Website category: university
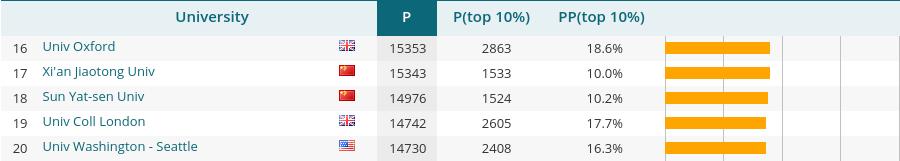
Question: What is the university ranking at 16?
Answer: Univ Oxford

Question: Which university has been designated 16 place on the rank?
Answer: Univ Oxford

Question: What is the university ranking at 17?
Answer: Xi'an Jiaotong Univ

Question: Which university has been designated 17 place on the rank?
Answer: Xi'an Jiaotong Univ

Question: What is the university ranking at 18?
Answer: Sun Yat-sen Univ

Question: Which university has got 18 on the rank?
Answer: Sun Yat-sen Univ

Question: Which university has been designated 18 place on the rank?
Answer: Sun Yat-sen Univ

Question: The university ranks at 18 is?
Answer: Sun Yat-sen Univ

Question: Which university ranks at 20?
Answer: Univ Washington - Seattle

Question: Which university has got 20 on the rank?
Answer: Univ Washington - Seattle

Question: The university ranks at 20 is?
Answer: Univ Washington - Seattle

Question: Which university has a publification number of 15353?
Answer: Univ Oxford

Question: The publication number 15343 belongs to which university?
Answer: Xi'an Jiaotong Univ

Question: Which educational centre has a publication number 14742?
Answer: Univ Coll London

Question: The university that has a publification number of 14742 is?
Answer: Univ Coll London

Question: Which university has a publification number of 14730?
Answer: Univ Washington - Seattle

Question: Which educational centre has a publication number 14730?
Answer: Univ Washington - Seattle

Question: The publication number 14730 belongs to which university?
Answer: Univ Washington - Seattle

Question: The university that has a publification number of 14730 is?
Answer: Univ Washington - Seattle

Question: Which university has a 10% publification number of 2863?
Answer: Univ Oxford

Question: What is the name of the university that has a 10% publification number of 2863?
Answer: Univ Oxford

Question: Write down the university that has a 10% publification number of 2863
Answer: Univ Oxford

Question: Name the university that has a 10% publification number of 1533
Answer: Xi'an Jiaotong Univ

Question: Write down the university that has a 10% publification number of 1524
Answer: Sun Yat-sen Univ

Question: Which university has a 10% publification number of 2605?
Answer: Univ Coll London

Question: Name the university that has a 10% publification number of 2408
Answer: Univ Washington - Seattle

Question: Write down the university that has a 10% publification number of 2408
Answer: Univ Washington - Seattle